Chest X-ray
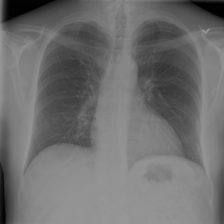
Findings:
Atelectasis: positive
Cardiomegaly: negative
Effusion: negative
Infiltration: negative
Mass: negative
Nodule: negative
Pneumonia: negative
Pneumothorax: negative
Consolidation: negative
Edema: negative
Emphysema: negative
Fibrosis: negative
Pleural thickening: negative
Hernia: negative